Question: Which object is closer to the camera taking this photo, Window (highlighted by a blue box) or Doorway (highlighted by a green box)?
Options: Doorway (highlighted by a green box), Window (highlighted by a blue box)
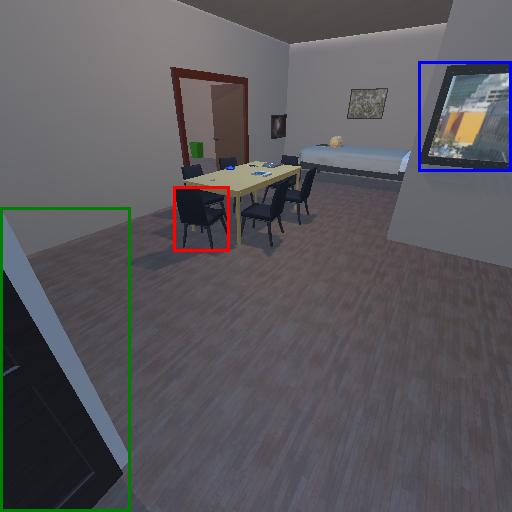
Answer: Doorway (highlighted by a green box)